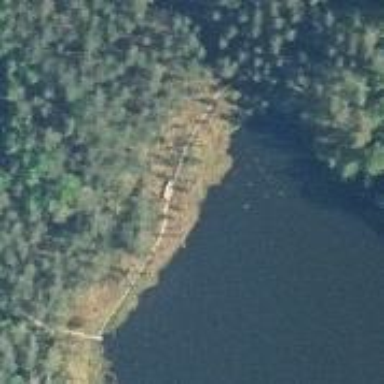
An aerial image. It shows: Path.